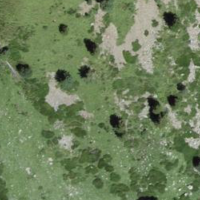
EUNIS habitat code: 23
Species observed at this site:
Arcyptera fusca
Podisma pedestris